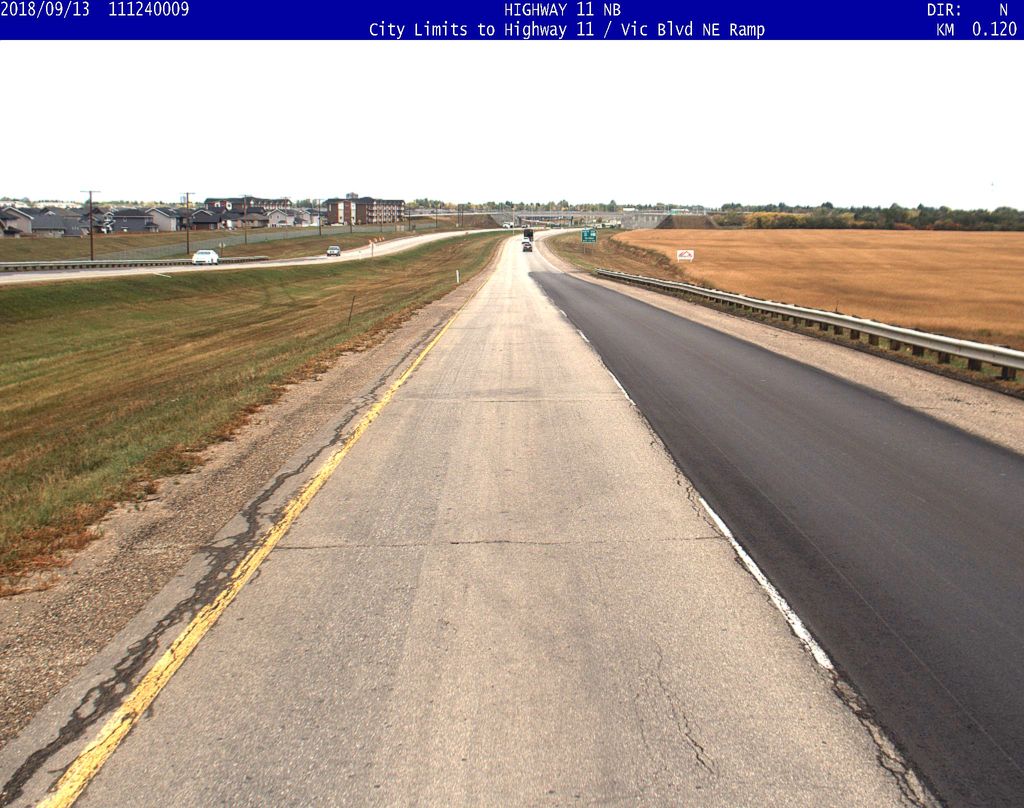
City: saskatoon